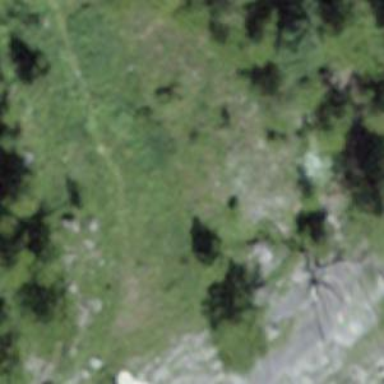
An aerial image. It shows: Cliff in nature.